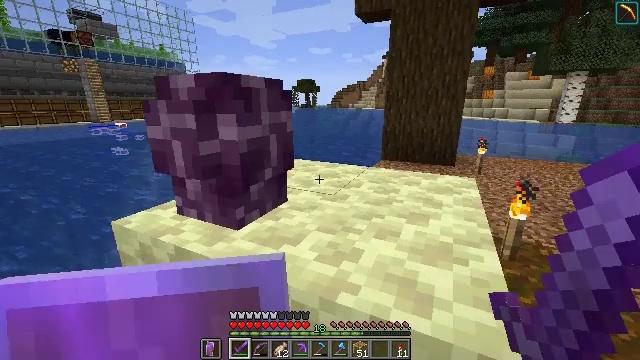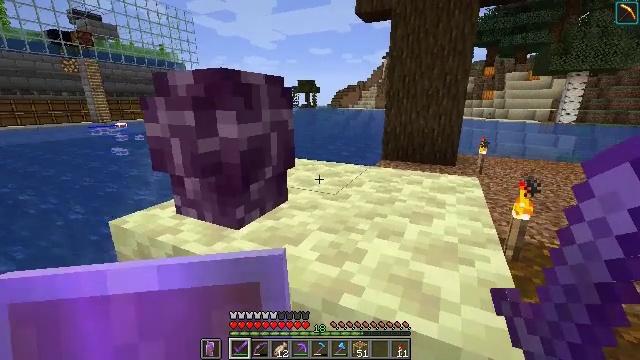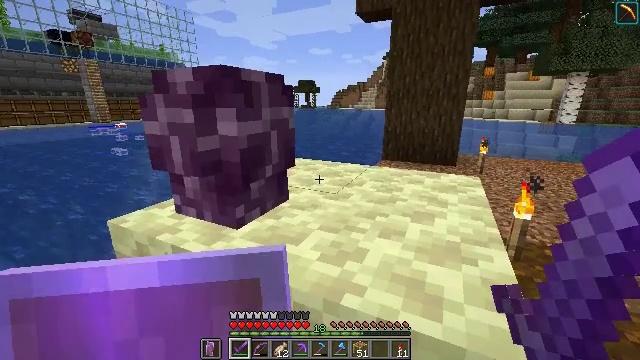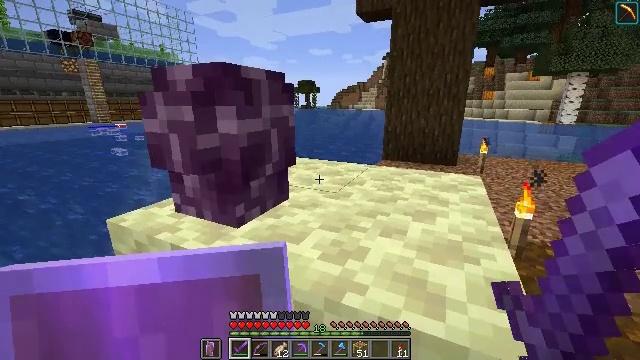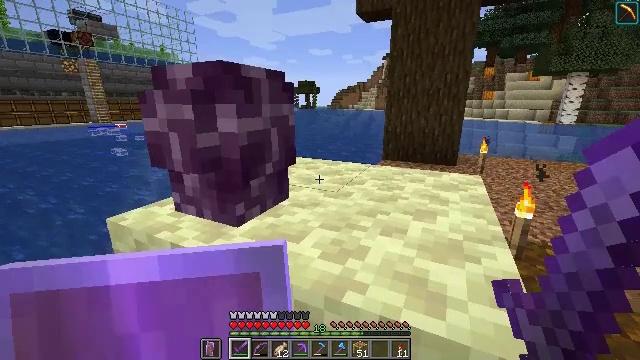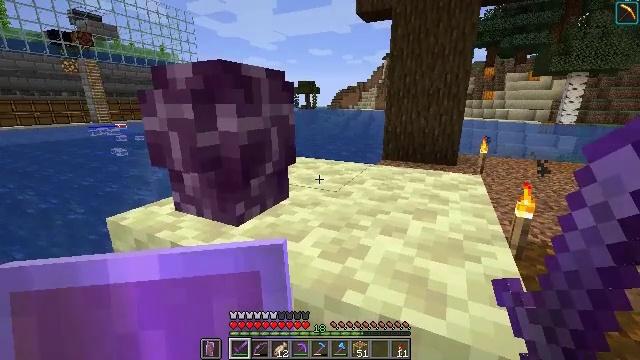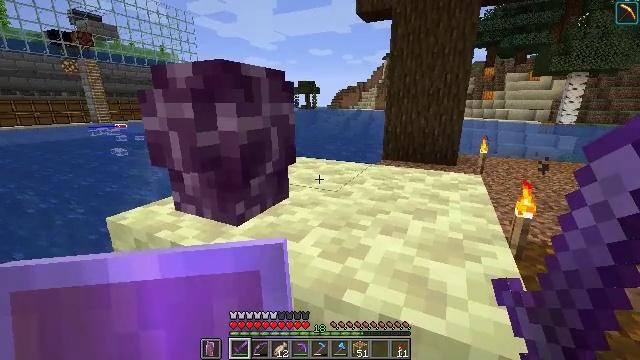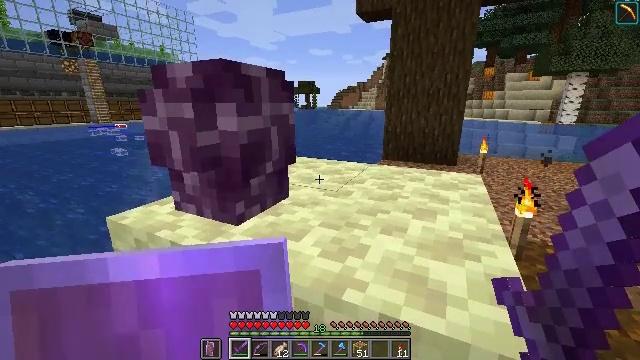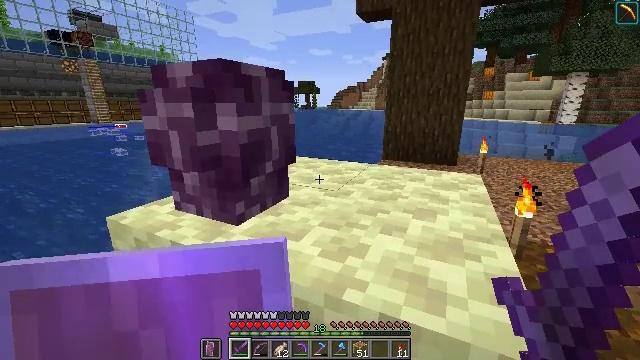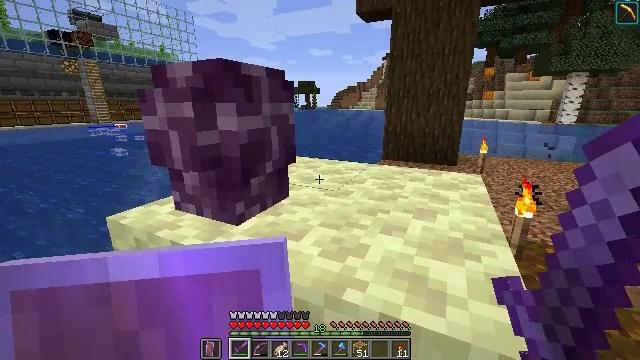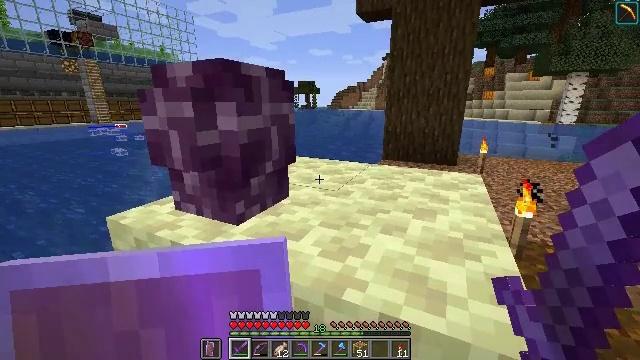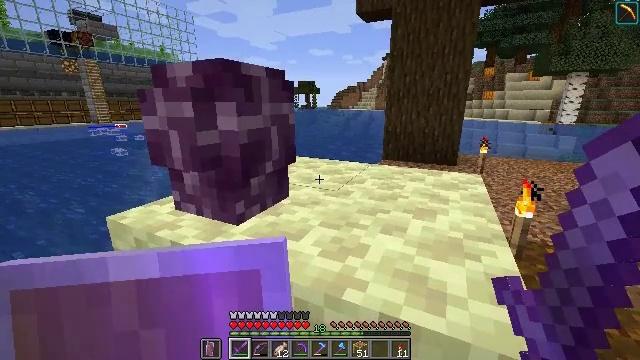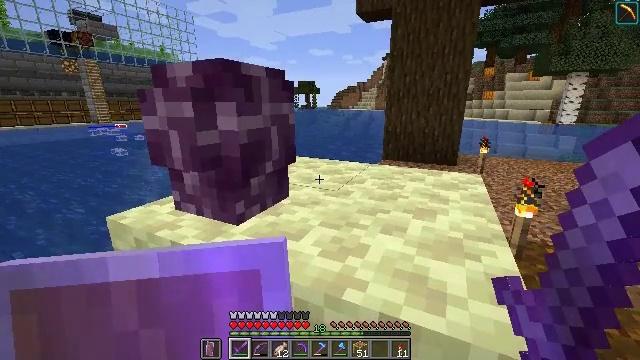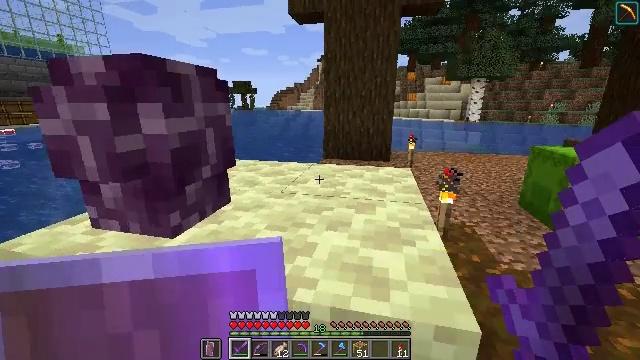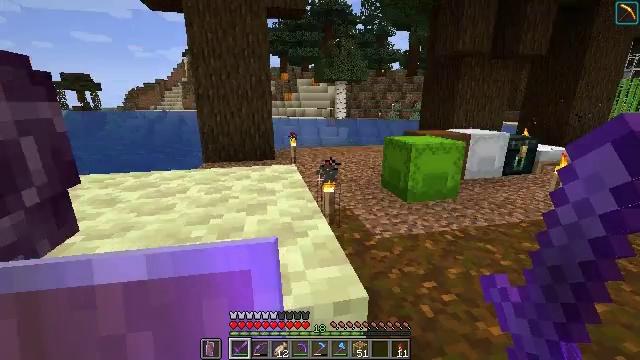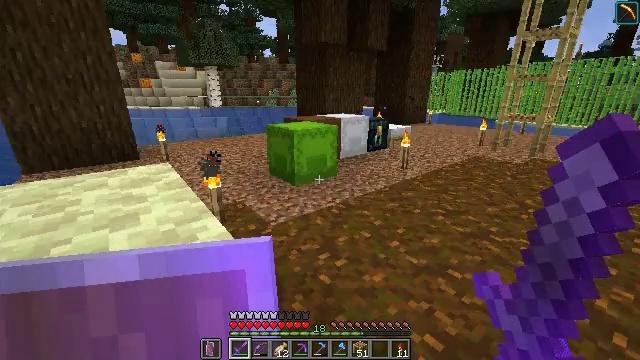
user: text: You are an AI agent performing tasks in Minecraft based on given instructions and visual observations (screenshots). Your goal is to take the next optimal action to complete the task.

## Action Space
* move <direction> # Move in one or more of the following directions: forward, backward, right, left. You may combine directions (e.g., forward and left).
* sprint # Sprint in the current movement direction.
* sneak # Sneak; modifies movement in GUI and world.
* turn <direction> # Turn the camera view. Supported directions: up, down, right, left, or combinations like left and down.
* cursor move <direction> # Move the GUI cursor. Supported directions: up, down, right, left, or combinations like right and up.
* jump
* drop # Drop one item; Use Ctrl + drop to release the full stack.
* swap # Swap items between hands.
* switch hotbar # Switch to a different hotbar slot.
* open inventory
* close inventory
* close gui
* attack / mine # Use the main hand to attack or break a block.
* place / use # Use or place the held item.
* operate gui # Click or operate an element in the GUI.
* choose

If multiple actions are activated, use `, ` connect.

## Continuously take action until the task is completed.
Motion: motion action
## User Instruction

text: Break the chorus plant in the End.
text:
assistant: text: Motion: no_op
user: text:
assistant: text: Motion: no_op
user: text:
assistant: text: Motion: no_op
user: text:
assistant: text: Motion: no_op
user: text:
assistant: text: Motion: no_op
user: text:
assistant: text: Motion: no_op
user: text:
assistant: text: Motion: no_op
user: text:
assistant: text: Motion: no_op
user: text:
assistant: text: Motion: no_op
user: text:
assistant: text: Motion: no_op
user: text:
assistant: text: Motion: no_op
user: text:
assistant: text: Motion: no_op
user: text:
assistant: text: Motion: turn right
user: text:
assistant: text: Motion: turn right
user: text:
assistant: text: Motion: turn right and down
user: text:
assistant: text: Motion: turn right
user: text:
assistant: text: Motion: turn right
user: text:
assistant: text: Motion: no_op
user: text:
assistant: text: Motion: no_op
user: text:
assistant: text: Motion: no_op
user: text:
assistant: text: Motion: no_op
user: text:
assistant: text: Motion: no_op
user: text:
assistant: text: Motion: move forward
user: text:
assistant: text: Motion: move forward
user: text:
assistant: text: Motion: move forward
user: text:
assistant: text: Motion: move forward
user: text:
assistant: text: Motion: move forward
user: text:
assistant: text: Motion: move forward
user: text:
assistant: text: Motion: move forward
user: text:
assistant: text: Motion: move forward